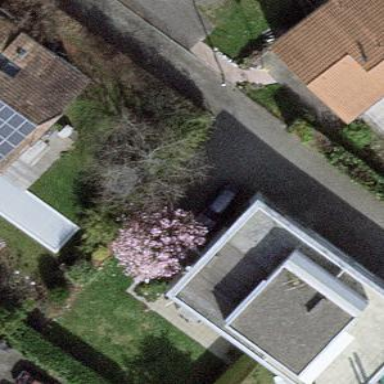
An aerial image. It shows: Garden surrounded by fence.